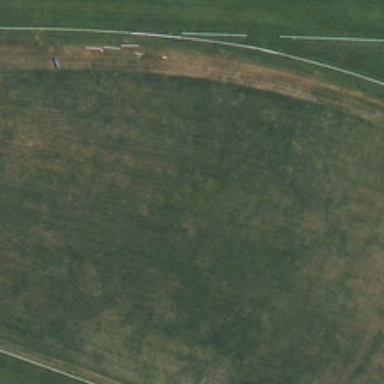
This is a large piece of green meadow .